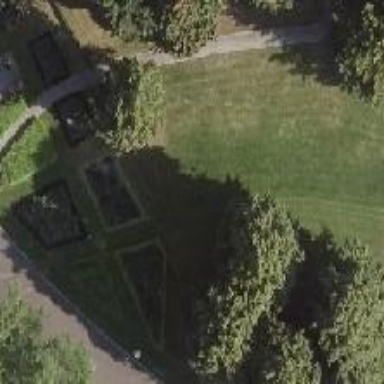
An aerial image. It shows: Flowerbed.